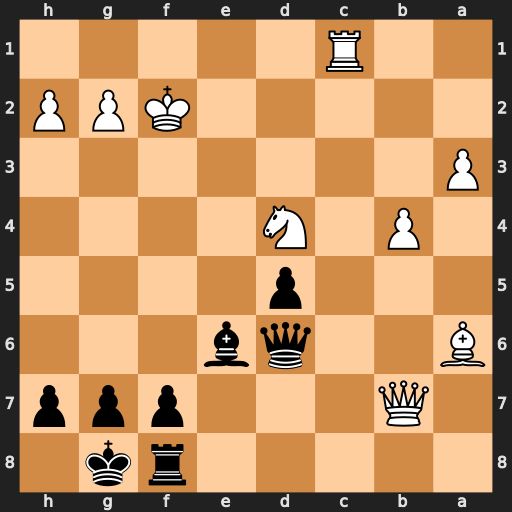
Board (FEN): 5rk1/1Q3ppp/B2qb3/3p4/1P1N4/P7/5KPP/2R5
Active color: b
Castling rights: -
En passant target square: -
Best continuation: Qf4+ Nf3 Qxc1